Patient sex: M
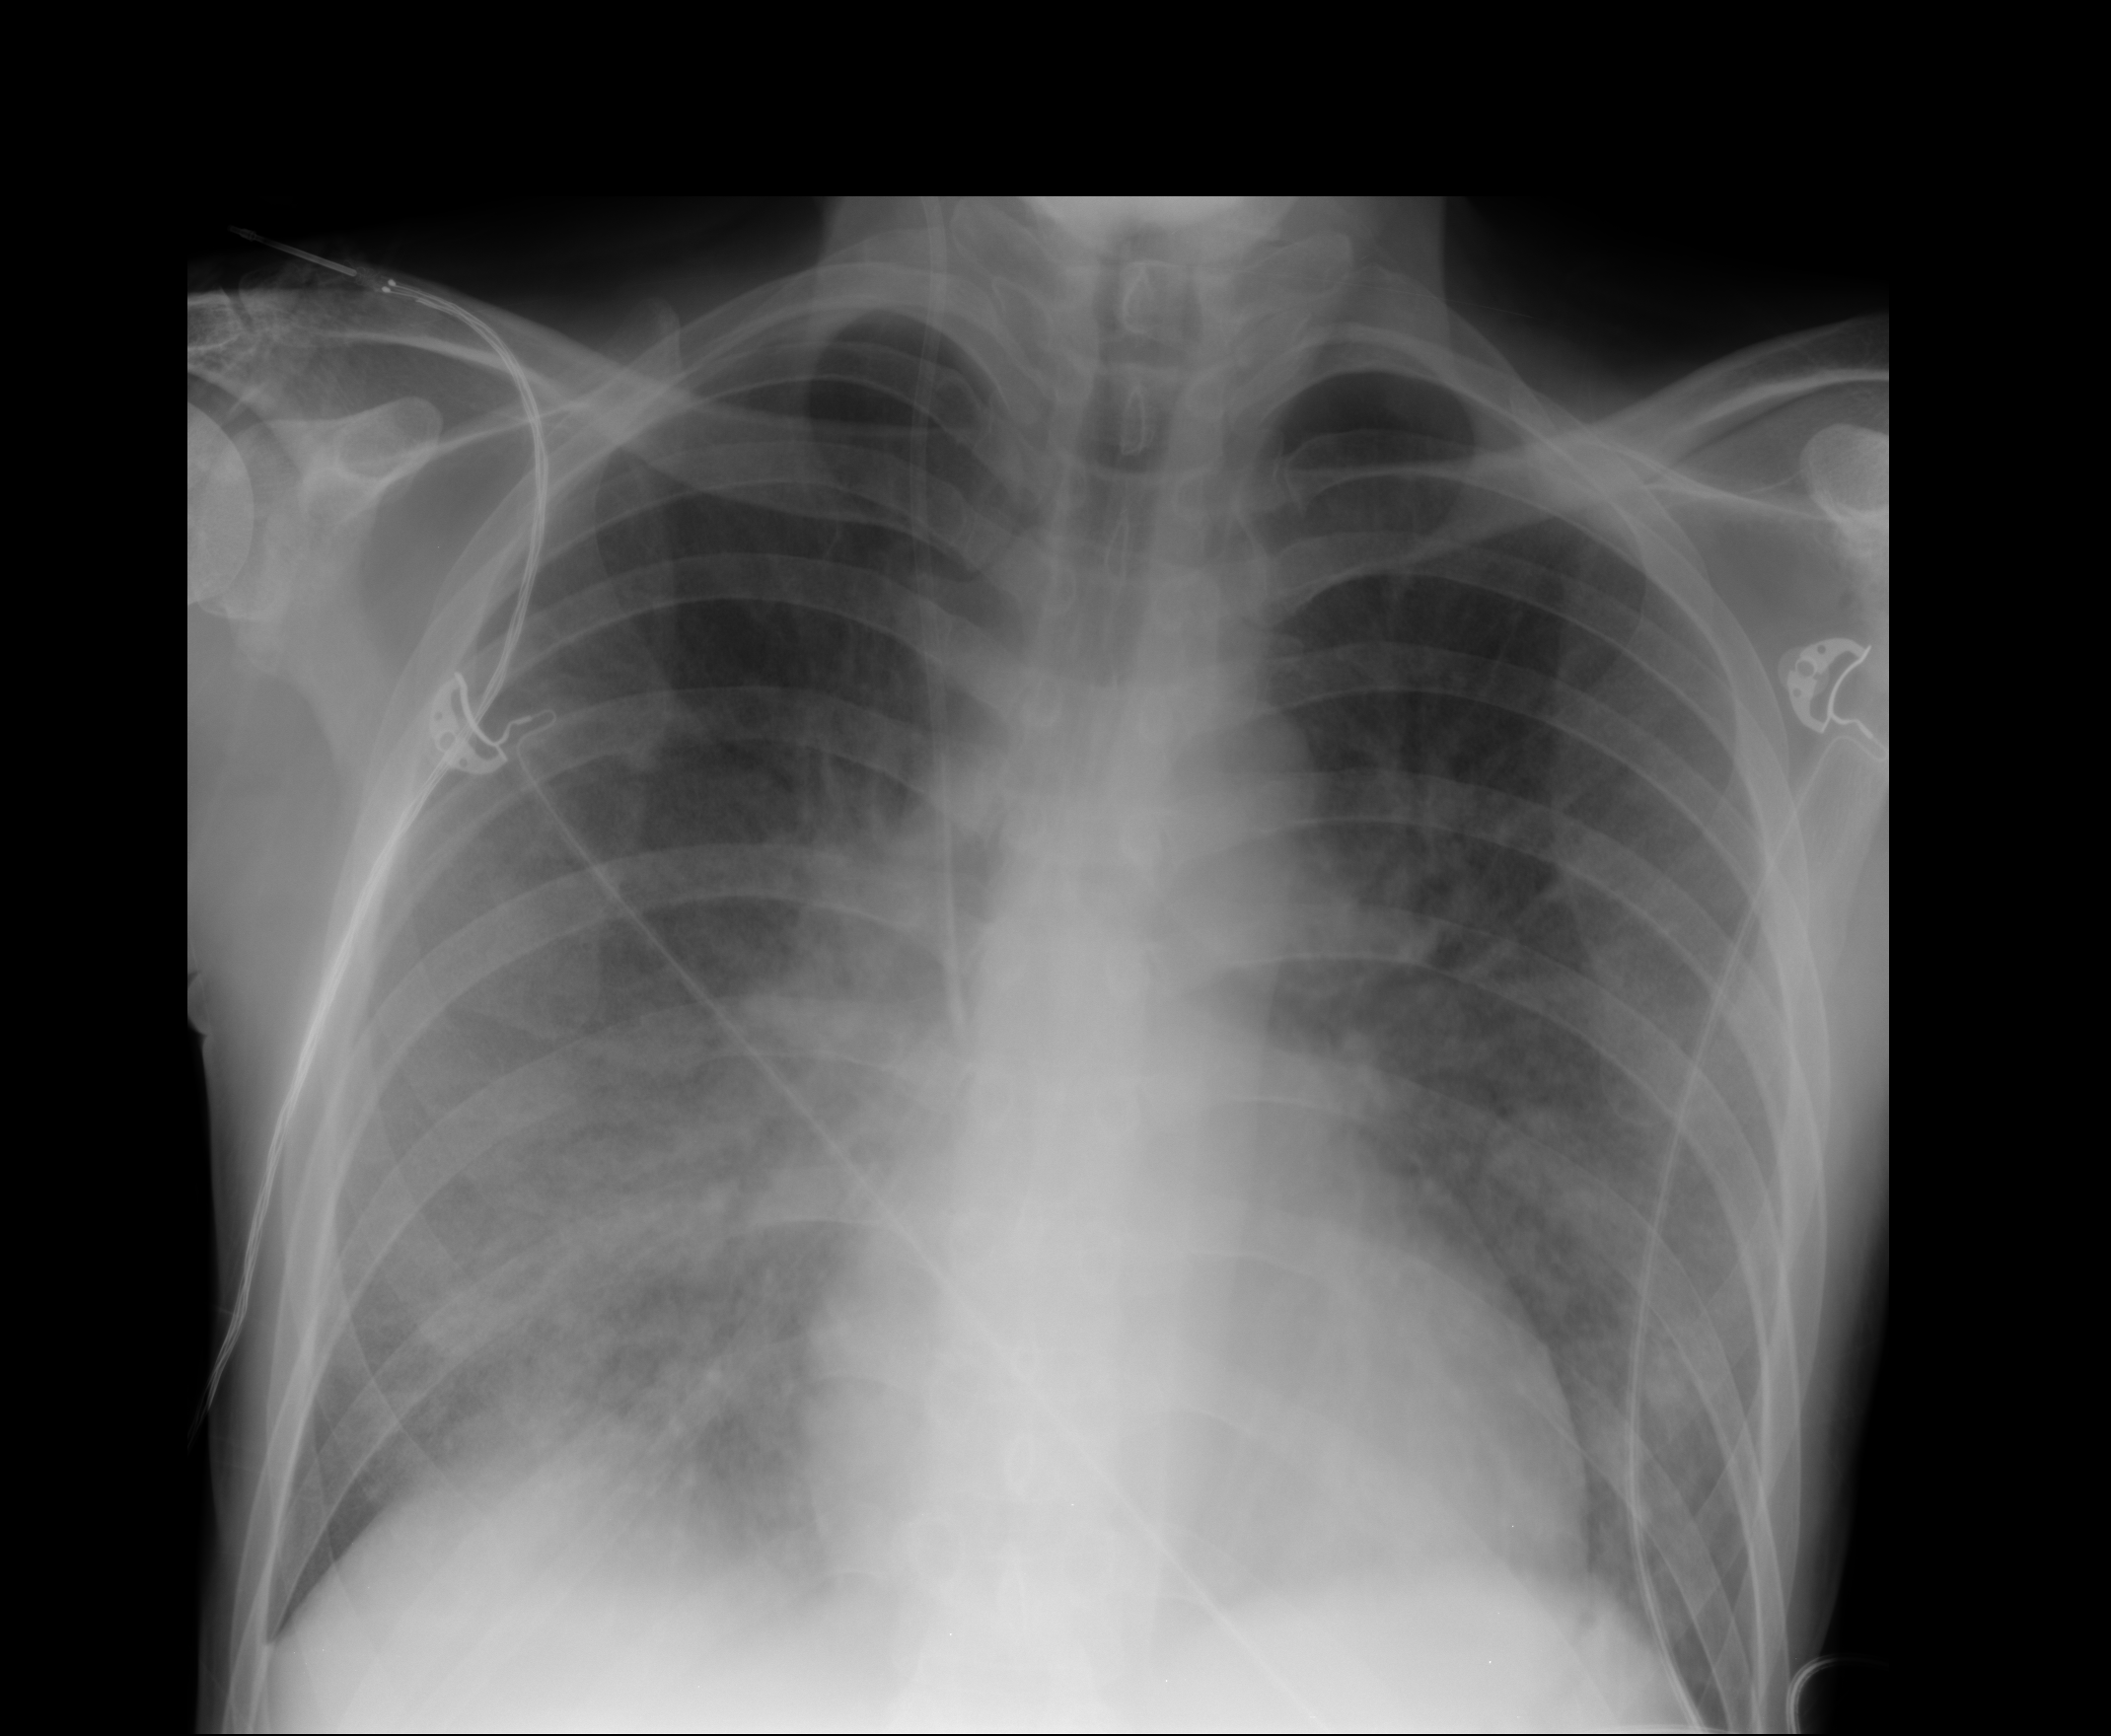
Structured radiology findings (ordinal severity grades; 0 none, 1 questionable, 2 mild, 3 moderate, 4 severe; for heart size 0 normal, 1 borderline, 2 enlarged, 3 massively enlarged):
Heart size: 0
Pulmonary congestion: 0
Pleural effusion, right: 0
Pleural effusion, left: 0
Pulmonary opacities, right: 3
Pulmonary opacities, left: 3
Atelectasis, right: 3
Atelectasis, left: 3